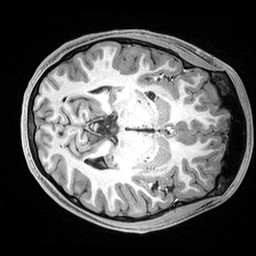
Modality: T1w
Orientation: axial
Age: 18
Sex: male
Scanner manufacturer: siemens
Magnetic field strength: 3 T
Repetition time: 2.4 s
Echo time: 0.00217 s